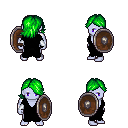
a pixel art fantasy rpg character, male body template, dark elf, purple skin, black robe, magenta pants, green swoop hairstyle, white cloth bracers, shield, four views (front, back, left, right), 2x2 character sprite sheet, small pixel art, hard edges, no anti-aliasing